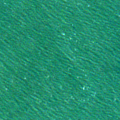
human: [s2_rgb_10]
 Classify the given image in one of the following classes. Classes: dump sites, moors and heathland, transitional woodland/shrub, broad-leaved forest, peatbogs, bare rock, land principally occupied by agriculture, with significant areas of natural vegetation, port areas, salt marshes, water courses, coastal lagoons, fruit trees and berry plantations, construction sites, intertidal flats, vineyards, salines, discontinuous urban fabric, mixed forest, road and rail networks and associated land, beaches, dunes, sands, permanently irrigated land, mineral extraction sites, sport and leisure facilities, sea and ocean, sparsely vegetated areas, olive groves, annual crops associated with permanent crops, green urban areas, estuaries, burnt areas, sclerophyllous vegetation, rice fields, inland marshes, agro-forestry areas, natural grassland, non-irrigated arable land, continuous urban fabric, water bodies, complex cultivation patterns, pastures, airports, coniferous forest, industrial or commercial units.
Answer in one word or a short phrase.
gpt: sea and ocean